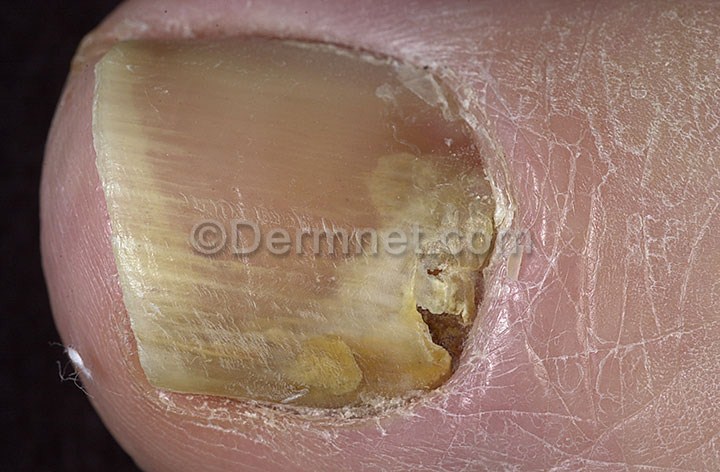
Disease: Nail Fungus and other Nail Disease